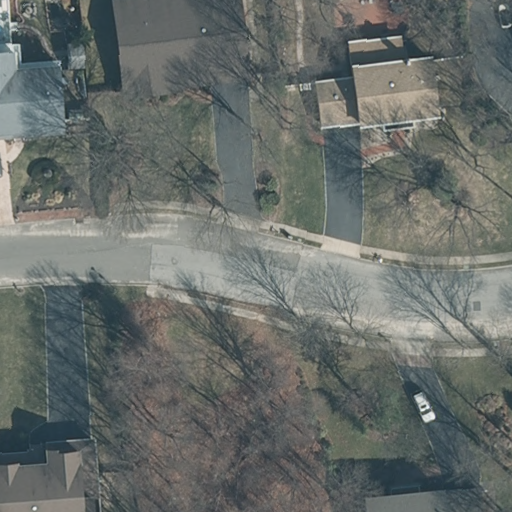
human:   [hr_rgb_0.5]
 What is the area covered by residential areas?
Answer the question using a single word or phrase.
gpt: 10639m2

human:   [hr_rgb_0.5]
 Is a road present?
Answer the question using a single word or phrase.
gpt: yes

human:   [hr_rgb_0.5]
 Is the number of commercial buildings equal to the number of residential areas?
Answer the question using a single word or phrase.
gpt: no

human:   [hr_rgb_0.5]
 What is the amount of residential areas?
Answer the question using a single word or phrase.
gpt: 1

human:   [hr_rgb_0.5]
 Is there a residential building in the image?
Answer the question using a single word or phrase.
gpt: yes

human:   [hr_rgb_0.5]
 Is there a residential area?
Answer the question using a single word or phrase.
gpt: yes

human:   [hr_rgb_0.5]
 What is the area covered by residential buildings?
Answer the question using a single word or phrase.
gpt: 1159m2

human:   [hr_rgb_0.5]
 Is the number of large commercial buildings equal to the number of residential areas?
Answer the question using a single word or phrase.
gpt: no

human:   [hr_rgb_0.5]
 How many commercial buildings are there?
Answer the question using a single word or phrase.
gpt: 0

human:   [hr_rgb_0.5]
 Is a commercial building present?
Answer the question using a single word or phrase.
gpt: no

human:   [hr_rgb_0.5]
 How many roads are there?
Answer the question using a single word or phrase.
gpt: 1

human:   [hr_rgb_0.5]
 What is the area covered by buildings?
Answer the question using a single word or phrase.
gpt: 1159m2

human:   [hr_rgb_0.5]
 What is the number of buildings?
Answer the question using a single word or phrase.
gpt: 5

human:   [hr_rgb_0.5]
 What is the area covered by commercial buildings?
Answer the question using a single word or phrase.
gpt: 0m2

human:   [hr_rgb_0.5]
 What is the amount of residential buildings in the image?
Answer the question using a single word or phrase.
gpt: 5

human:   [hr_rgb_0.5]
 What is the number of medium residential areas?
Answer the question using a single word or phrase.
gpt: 0

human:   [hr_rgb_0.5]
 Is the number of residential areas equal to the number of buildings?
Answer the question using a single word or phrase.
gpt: no

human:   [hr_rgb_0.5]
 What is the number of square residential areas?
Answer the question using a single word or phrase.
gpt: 0

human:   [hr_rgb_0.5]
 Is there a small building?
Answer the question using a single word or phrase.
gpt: yes

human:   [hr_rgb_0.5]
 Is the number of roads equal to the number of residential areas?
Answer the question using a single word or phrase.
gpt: yes

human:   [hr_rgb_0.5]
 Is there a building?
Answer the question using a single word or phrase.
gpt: yes

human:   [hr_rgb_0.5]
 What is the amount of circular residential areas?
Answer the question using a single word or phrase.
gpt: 0

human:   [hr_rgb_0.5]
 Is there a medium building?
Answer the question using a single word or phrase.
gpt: yes

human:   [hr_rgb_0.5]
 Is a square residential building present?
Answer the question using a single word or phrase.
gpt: no

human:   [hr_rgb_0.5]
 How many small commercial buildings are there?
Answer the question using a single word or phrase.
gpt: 0

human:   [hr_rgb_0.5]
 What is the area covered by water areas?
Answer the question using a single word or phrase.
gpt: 0m2

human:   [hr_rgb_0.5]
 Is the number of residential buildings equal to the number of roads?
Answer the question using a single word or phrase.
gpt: no

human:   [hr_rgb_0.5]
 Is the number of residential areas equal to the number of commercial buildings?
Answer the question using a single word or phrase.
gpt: no

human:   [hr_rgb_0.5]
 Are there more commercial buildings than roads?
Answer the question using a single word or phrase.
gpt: no

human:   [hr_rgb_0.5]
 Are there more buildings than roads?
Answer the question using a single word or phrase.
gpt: yes

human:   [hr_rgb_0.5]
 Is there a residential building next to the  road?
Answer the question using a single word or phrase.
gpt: yes

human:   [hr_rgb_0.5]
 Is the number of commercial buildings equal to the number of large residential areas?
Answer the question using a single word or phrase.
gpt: no

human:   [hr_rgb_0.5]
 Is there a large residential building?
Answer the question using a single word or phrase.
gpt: no

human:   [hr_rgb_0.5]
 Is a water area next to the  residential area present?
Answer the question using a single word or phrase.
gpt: no

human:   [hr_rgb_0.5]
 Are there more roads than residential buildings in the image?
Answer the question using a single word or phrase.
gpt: no

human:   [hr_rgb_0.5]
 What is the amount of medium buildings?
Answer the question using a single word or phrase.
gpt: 4

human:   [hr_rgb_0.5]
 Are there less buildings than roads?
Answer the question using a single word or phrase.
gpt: no

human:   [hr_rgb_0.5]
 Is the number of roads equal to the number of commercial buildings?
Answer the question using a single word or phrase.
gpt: no

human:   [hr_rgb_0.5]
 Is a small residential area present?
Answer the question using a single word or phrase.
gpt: no

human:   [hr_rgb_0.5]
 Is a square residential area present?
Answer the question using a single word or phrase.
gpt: no

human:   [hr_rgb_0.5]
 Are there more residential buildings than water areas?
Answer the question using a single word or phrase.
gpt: yes

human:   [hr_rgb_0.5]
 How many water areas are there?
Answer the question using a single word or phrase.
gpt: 0

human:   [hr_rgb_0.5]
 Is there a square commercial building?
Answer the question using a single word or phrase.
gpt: no

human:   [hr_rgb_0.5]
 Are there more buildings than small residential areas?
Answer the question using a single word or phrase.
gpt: yes

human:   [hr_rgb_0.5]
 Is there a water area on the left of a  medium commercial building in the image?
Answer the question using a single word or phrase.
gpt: no

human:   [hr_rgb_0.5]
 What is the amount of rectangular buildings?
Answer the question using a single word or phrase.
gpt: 2

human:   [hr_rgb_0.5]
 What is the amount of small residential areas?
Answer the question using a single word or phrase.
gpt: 0

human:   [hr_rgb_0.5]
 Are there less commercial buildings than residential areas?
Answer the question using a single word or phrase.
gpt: yes

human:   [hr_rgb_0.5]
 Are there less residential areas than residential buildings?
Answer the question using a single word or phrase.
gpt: yes

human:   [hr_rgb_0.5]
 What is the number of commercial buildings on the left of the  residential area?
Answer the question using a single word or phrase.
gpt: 0

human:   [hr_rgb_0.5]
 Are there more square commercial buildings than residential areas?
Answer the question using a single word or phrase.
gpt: no

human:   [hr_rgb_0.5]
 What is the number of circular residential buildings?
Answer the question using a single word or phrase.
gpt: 0

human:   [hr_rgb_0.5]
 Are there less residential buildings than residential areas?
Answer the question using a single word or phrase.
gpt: no

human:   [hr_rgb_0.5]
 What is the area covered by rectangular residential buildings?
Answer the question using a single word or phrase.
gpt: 427m2

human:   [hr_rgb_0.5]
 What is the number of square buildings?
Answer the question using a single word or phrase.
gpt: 0

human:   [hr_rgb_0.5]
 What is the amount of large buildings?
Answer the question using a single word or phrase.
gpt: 0

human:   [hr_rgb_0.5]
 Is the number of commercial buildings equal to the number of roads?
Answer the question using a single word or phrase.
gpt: no

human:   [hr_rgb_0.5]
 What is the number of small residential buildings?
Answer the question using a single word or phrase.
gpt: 1

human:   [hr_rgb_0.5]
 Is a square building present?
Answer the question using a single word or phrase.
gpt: no

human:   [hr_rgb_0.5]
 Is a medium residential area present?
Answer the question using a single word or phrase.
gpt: no

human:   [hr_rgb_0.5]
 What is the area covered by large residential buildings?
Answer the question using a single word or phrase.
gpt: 0m2

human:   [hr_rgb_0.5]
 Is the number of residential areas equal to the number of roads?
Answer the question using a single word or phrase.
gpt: yes

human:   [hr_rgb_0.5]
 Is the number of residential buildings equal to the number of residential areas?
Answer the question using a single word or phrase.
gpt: no

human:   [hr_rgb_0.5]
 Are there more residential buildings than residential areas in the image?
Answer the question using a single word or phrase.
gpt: yes